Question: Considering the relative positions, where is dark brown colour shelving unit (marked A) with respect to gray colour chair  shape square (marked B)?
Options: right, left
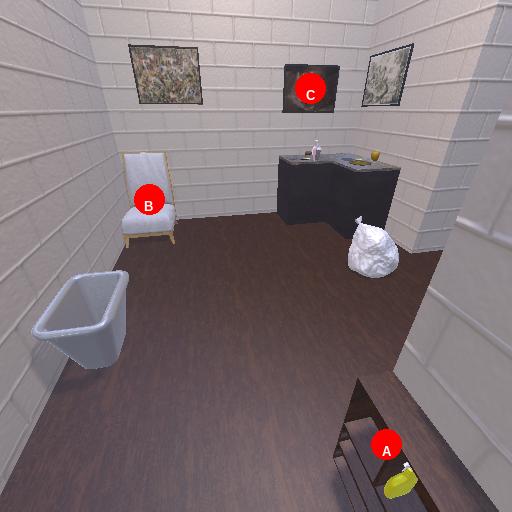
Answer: right